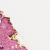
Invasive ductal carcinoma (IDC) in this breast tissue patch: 0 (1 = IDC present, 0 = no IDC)